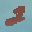
Label: 2